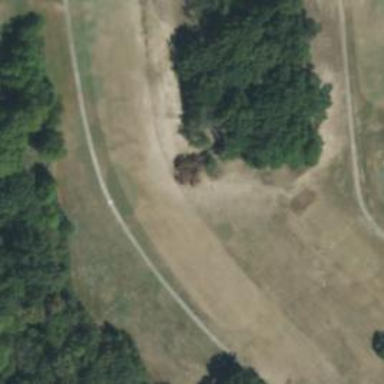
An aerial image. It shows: View of golf hole.